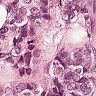
Metastatic tissue present: yes